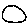
Label: circle